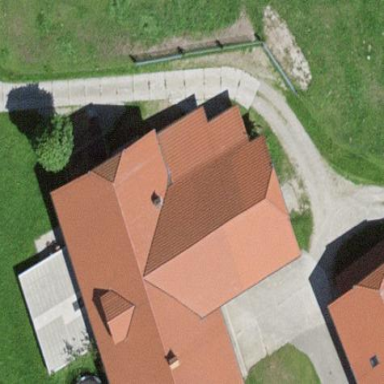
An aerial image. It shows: Farm building.